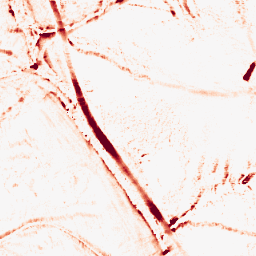
Category: morphological
Decomposition family: morphological_ellipse
Decomposition parameters: operation: opening
width: 10
height: 10
Upsampling method: bilinear
Upsampling parameters: scale: 4
Upsampling scale: 4